Question: I tried to 'require("some-name");' in my 'script.js'. This gave me the following error:
> Unable to resolve module 'some-name' from 'Path/To/Project/script.js': Module does not exist in the module map.
So I removed the 'require("some-name");' in the 'script.js'. The same error occurred.
So I went to a previous state of the app. The error keeps happening and there is nowhere in the code that I request the "some-name" file nor I have the file in my directory.
Here an image where I search in my code to the old file name:
<URL>
The screen shot of the error in react-native.

I tried the steps shown in the error message and it did not resolve the problem.
It is possible to add more information if it is unclear.
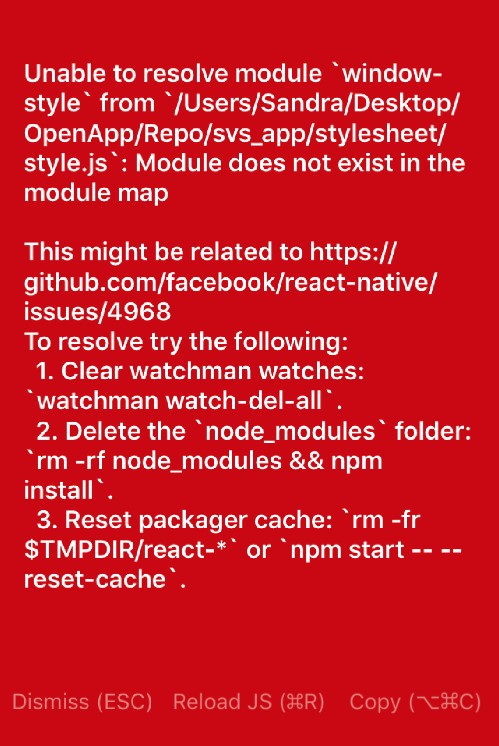
Answer: The problem is the cache.
This problem was fixed by:
1. renaming the file where the error came from.
2. restarting the server.
Due to the file renaming the server took the updated project with out the error. This problem was solved with the help of <URL>.
The error was already fixed in the code but the server still used the cached project. A normal cache clear and server restart did not work.